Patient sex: M
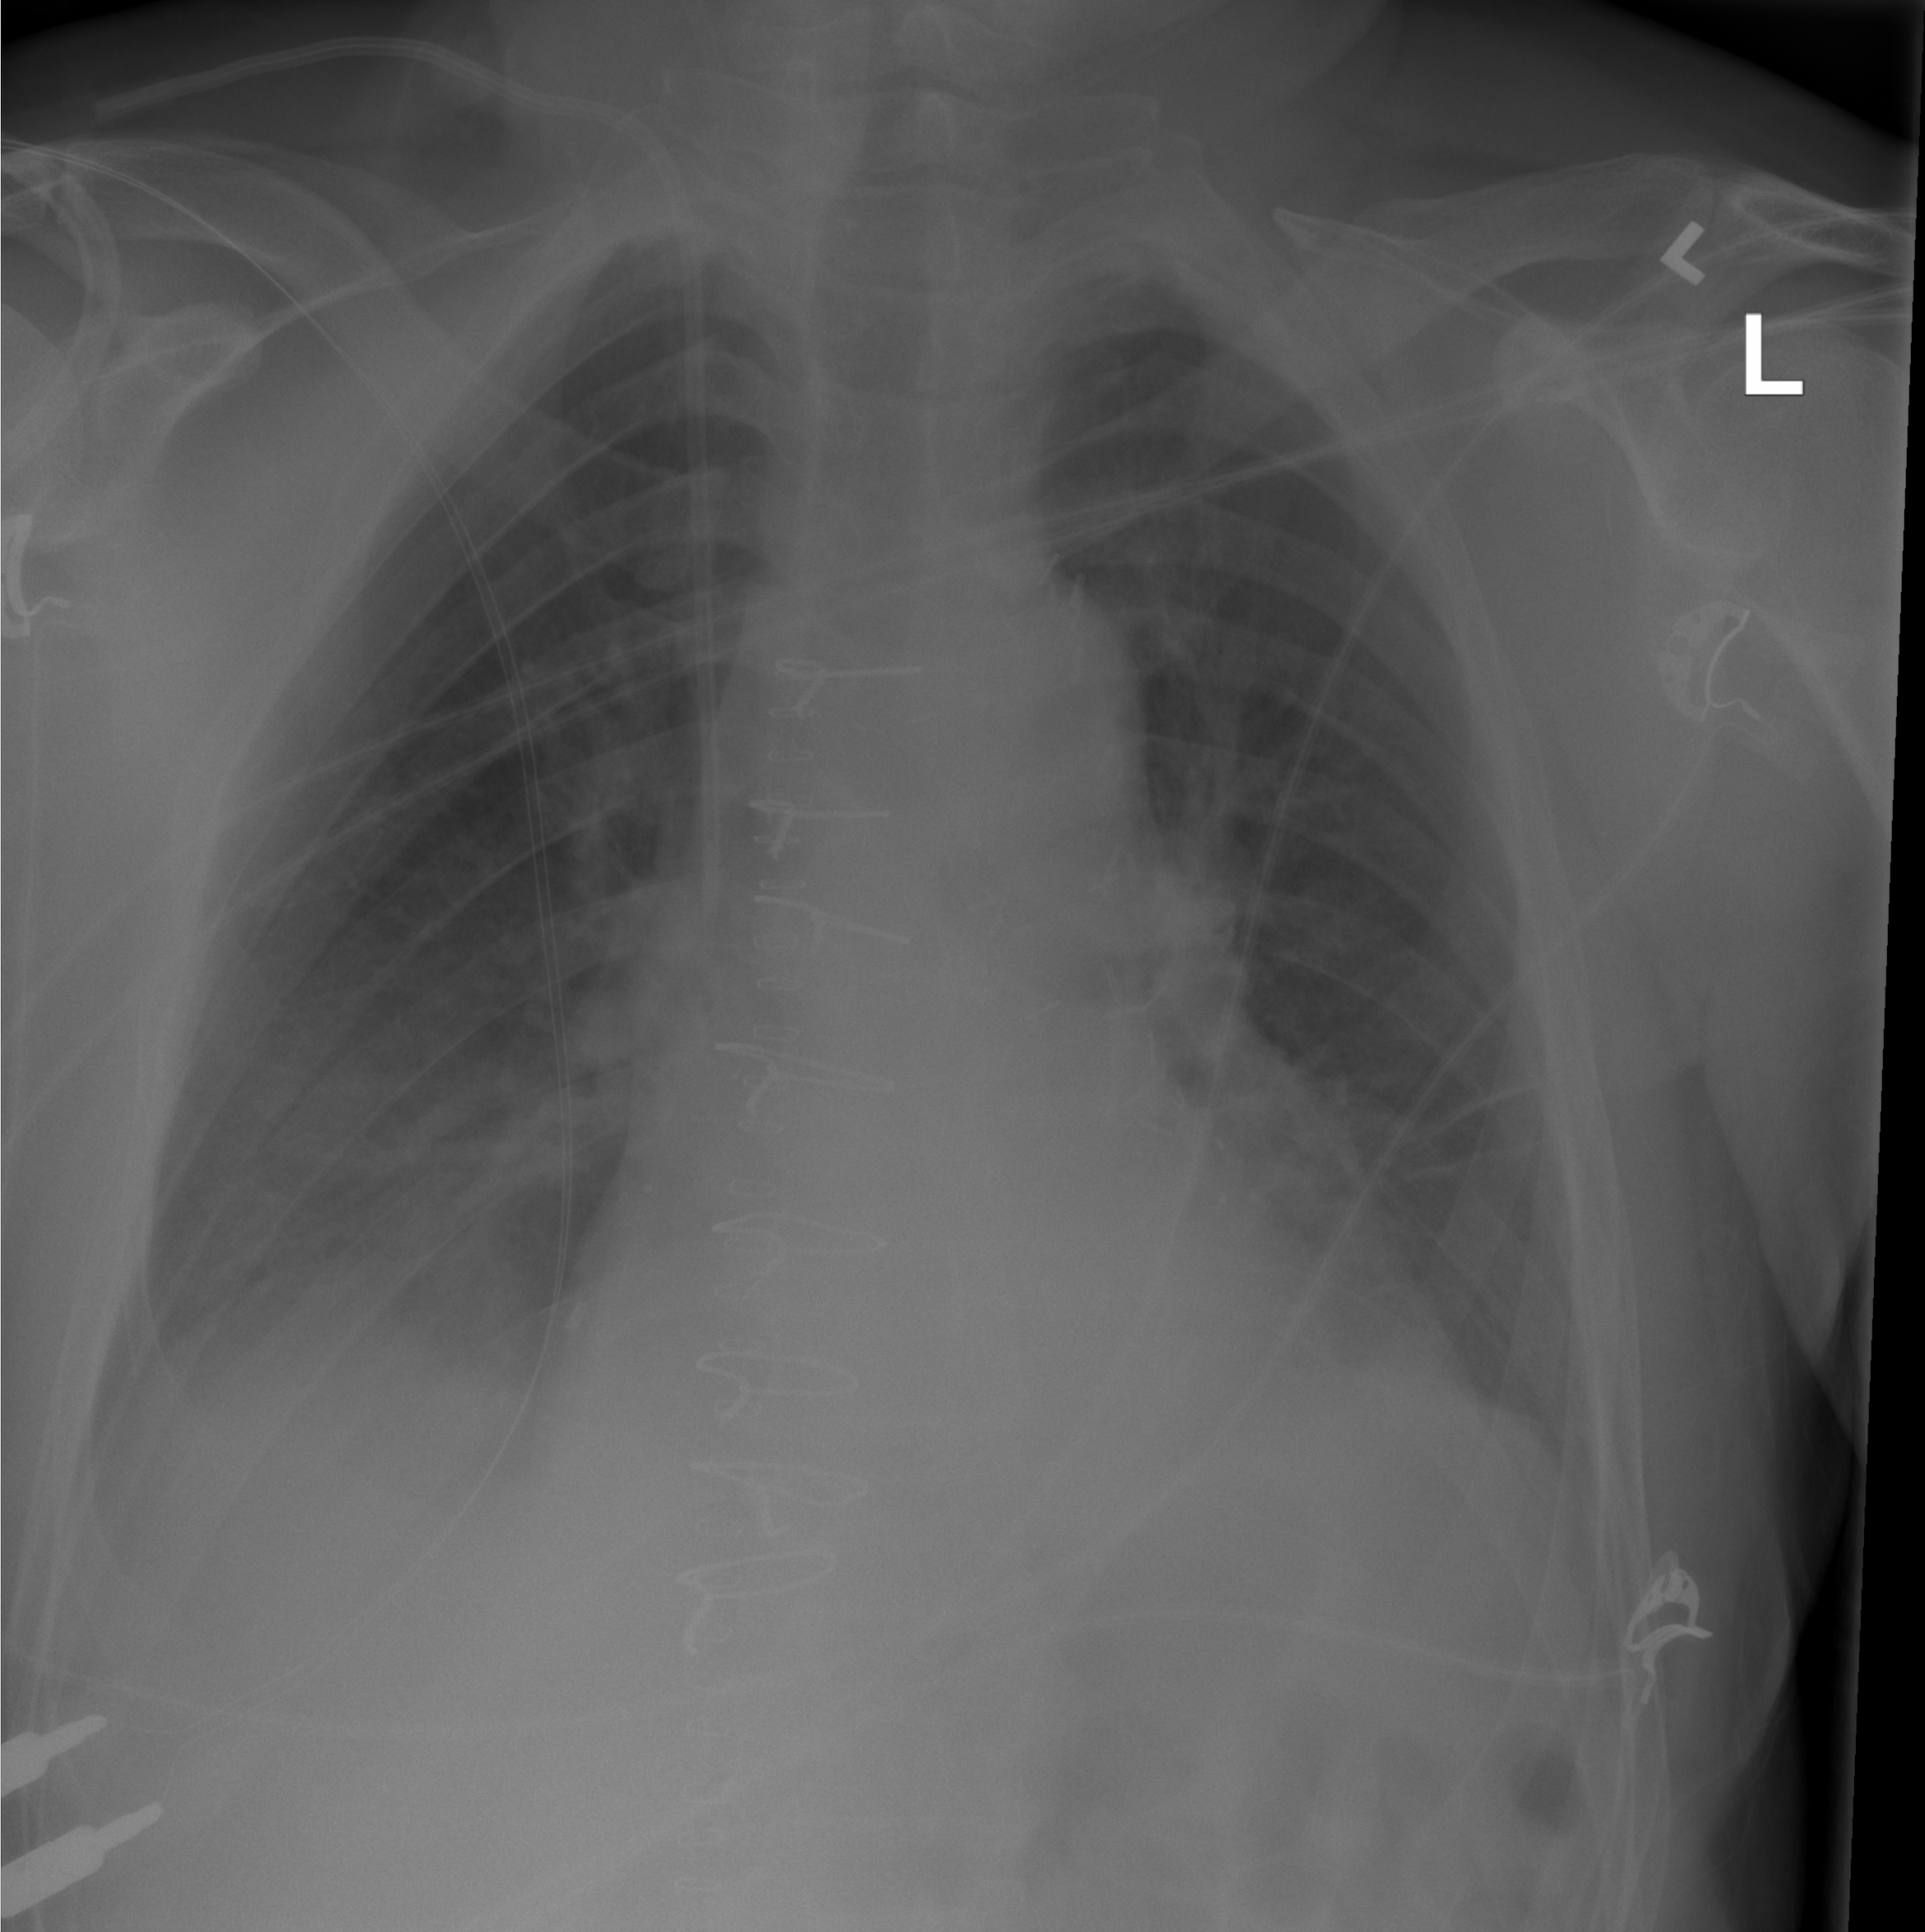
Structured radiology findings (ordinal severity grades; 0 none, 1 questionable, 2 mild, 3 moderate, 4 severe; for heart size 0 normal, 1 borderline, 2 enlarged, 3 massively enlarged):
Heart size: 1
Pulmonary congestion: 2
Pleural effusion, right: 2
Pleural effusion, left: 2
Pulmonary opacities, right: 0
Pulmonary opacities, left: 0
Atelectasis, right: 2
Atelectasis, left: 2